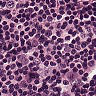
Metastatic tissue present: no